Question: Gitlab does not load assets. I am using Gitlab 5.0 with Apache server.
Can someone help me?
Thanks in advance!

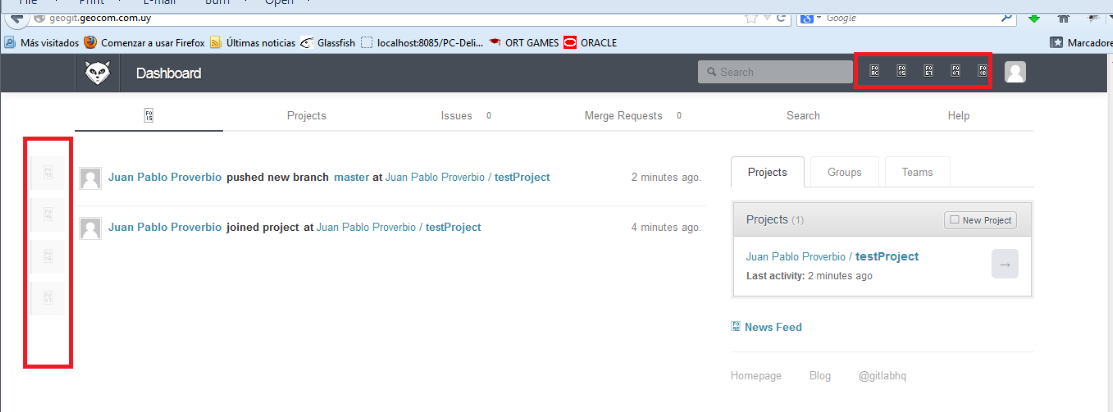
Answer: I am assuming you use ProxyPass and relative path.
1. Stop GitLab service
2. Run this in your /home/git/gitlab folder : bundle exec rake assets:precompile RAILS_ENV=production RAILS_RELATIVE_URL_ROOT=/gitlab (Make sure to replace /gitlab to whatever you have given in unicorn.rb)
3. Start the service
A thread you can refer: <URL>